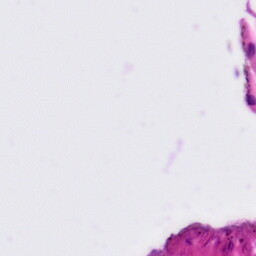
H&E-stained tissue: Tonsil